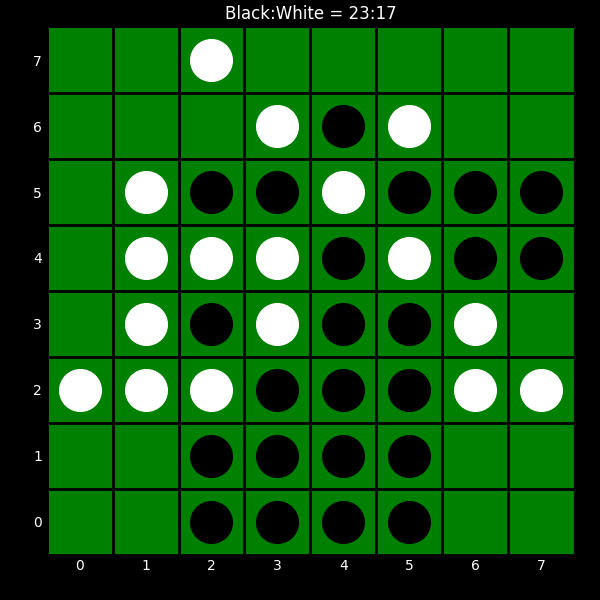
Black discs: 23
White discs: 17